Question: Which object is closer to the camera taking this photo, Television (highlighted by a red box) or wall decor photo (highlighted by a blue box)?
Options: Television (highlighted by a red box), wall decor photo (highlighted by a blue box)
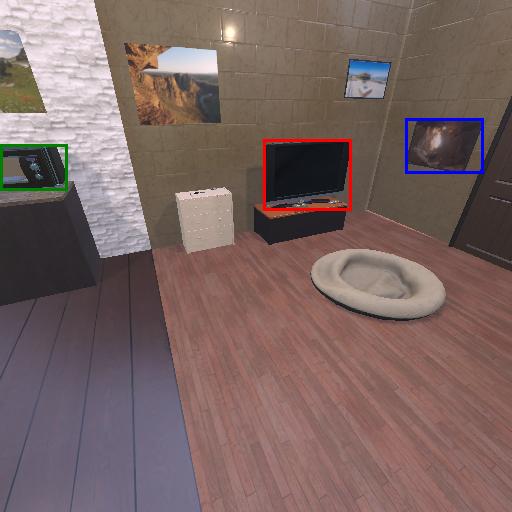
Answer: Television (highlighted by a red box)